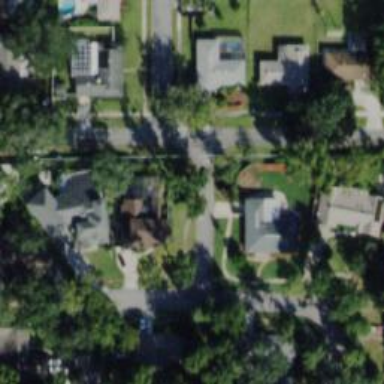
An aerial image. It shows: Residential road with asphalt surface and sidewalk on the left side.